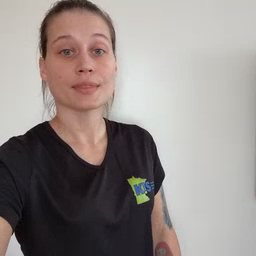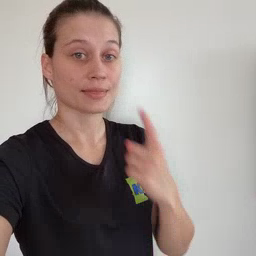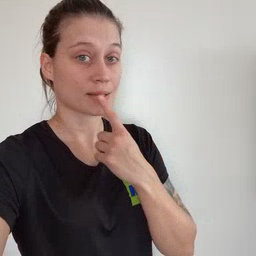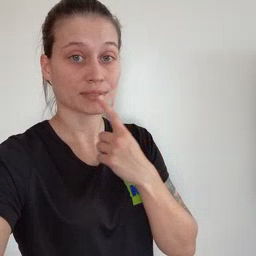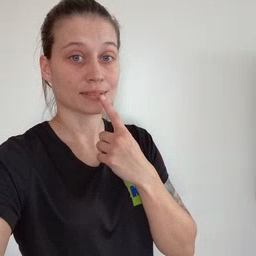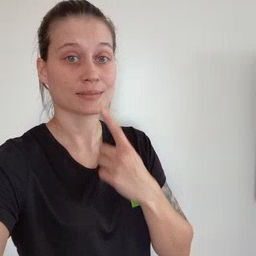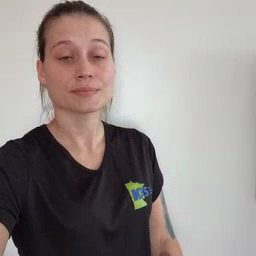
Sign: lips